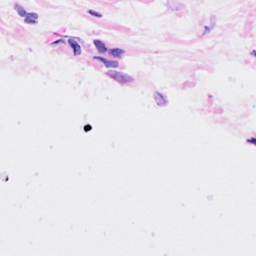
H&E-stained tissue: Breast